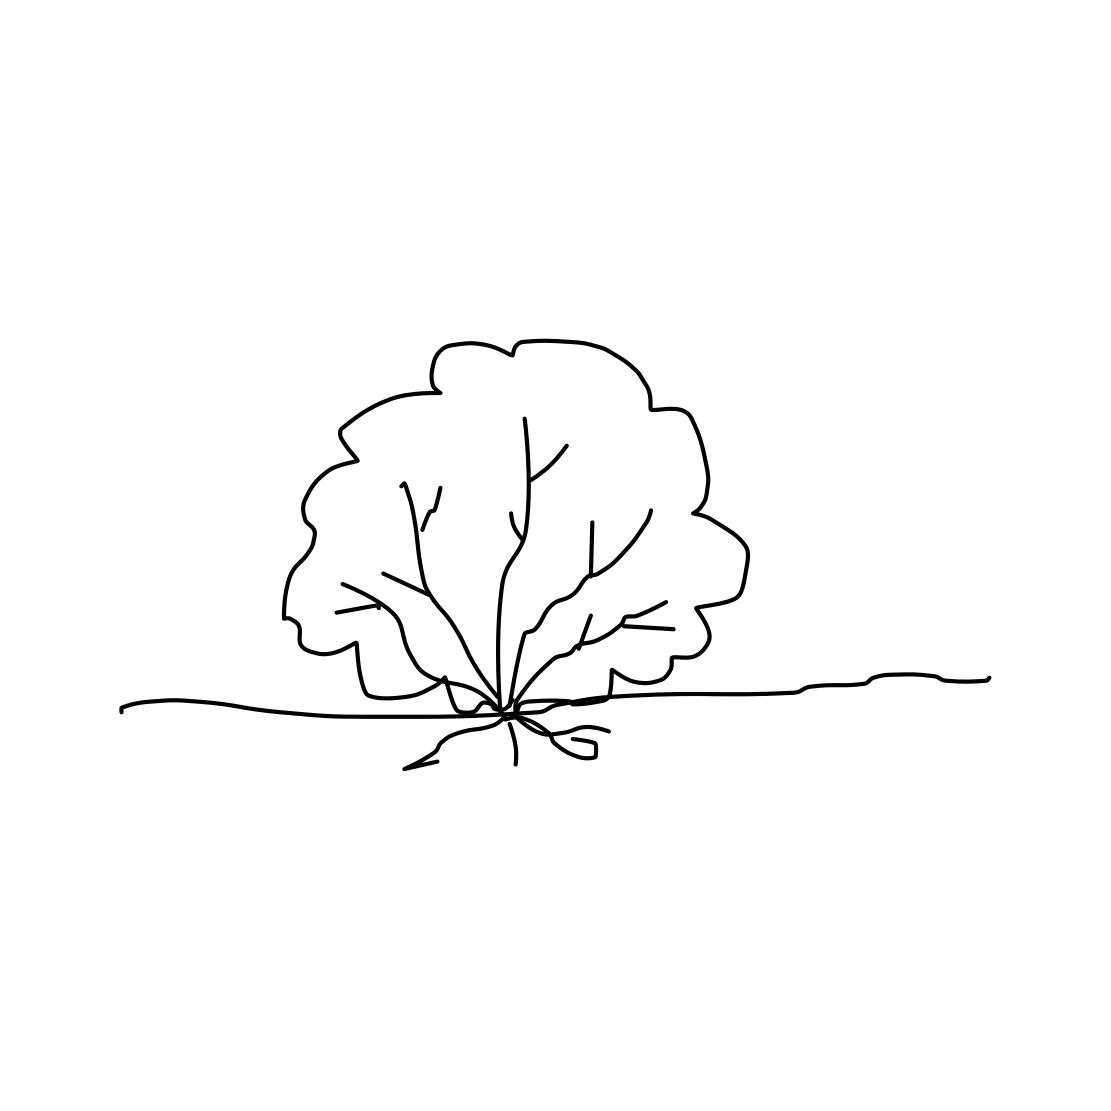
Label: bush